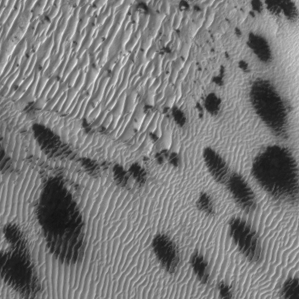
Label: frost